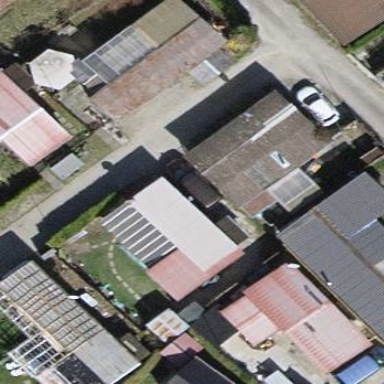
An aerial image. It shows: Static caravan building.